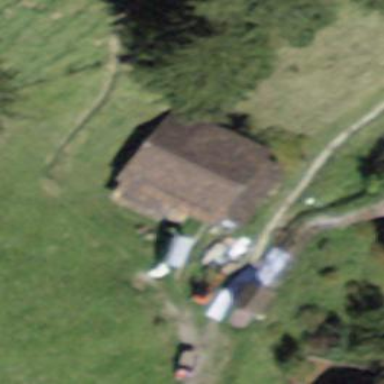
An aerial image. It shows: Barn.